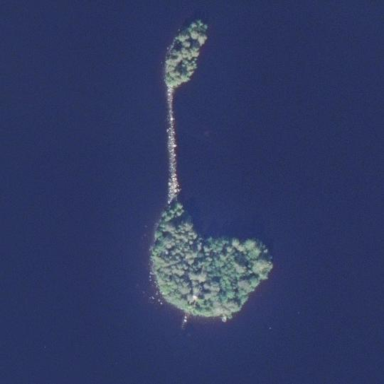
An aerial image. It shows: Islet.